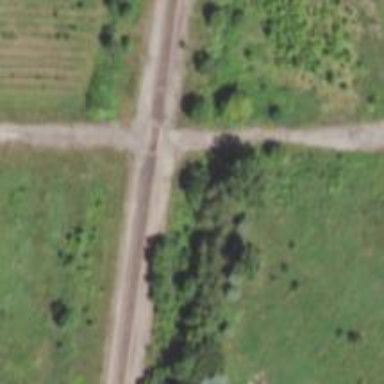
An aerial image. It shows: Railway level crossing.